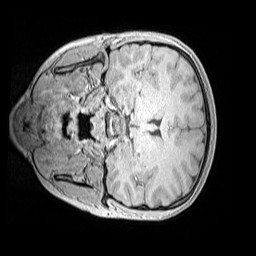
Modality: MP2RAGE
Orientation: coronal
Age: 11
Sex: female
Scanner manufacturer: siemens
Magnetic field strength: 3 T
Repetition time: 4 s
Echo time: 0.00299 s